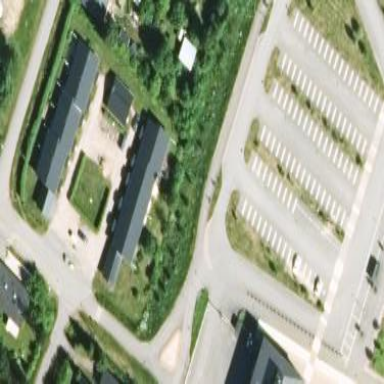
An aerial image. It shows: Parking area with surface.